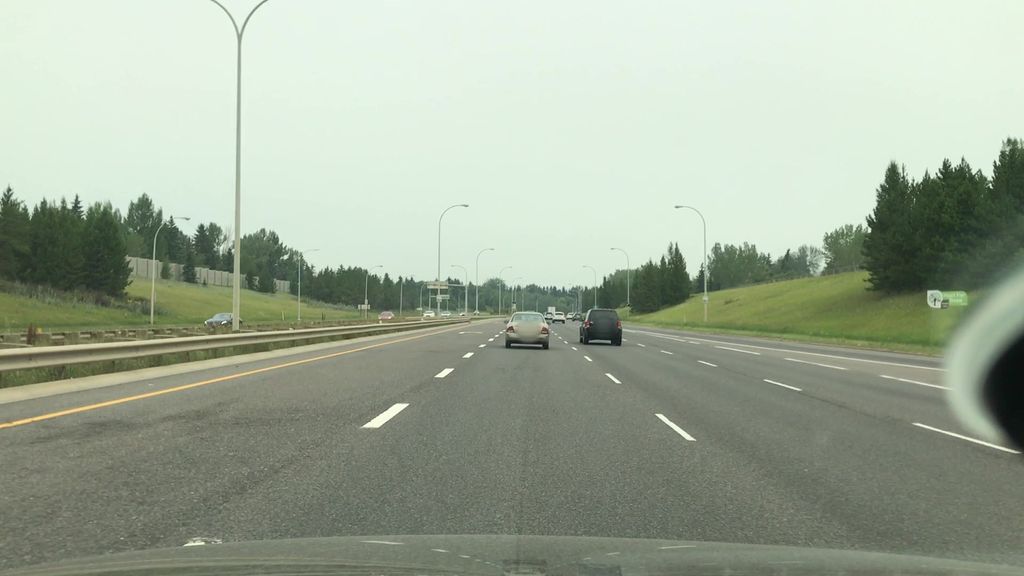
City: edmonton